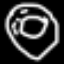
Label: donut